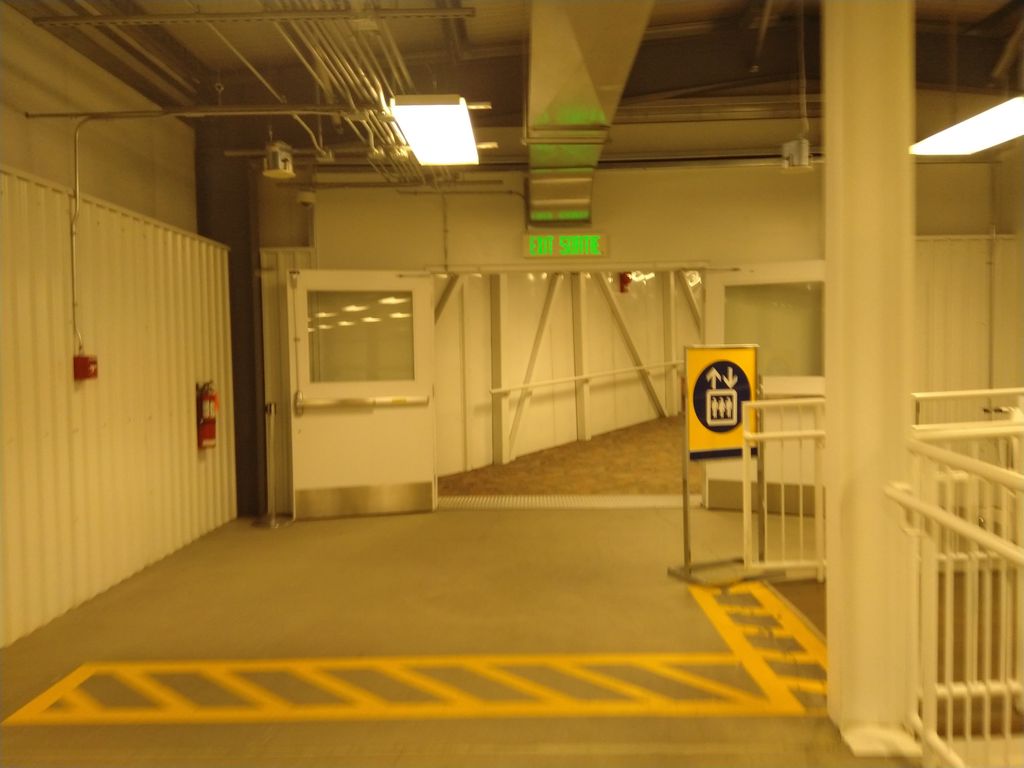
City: calgary